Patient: sex F, age 73
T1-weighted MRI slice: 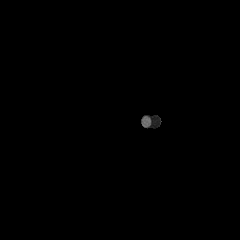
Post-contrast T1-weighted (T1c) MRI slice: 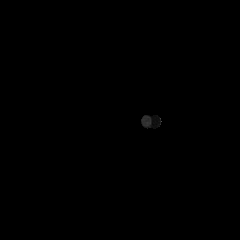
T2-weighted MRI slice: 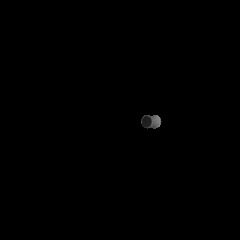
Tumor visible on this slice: no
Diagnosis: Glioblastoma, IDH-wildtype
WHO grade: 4